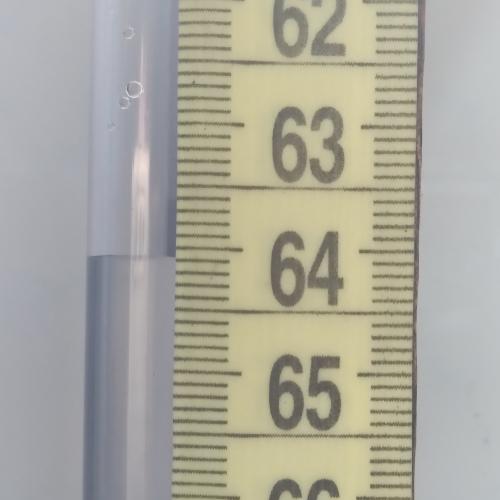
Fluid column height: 64.1 cm